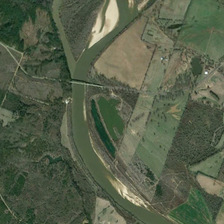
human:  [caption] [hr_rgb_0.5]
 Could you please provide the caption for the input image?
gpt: many green trees and farmlands are in two sides of a curved river .

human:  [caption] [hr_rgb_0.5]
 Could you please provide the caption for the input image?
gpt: many green trees and farmlands are in two sides of a curved river .

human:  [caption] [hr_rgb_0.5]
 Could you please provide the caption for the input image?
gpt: many green trees and farmlands are in two sides of a curved river .

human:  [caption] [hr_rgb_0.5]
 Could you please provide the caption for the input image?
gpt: many green trees and farmlands are in two sides of a curved river .

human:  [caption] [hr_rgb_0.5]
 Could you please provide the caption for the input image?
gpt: many green trees and farmlands are in two sides of a curved river .